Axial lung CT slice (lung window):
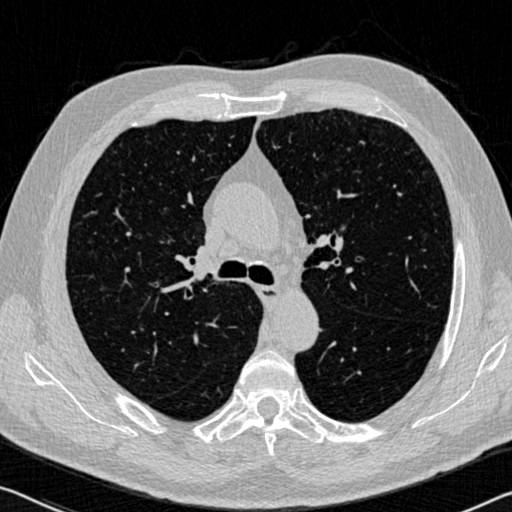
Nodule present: no